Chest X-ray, AP view. Patient: 48 years old, sex F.
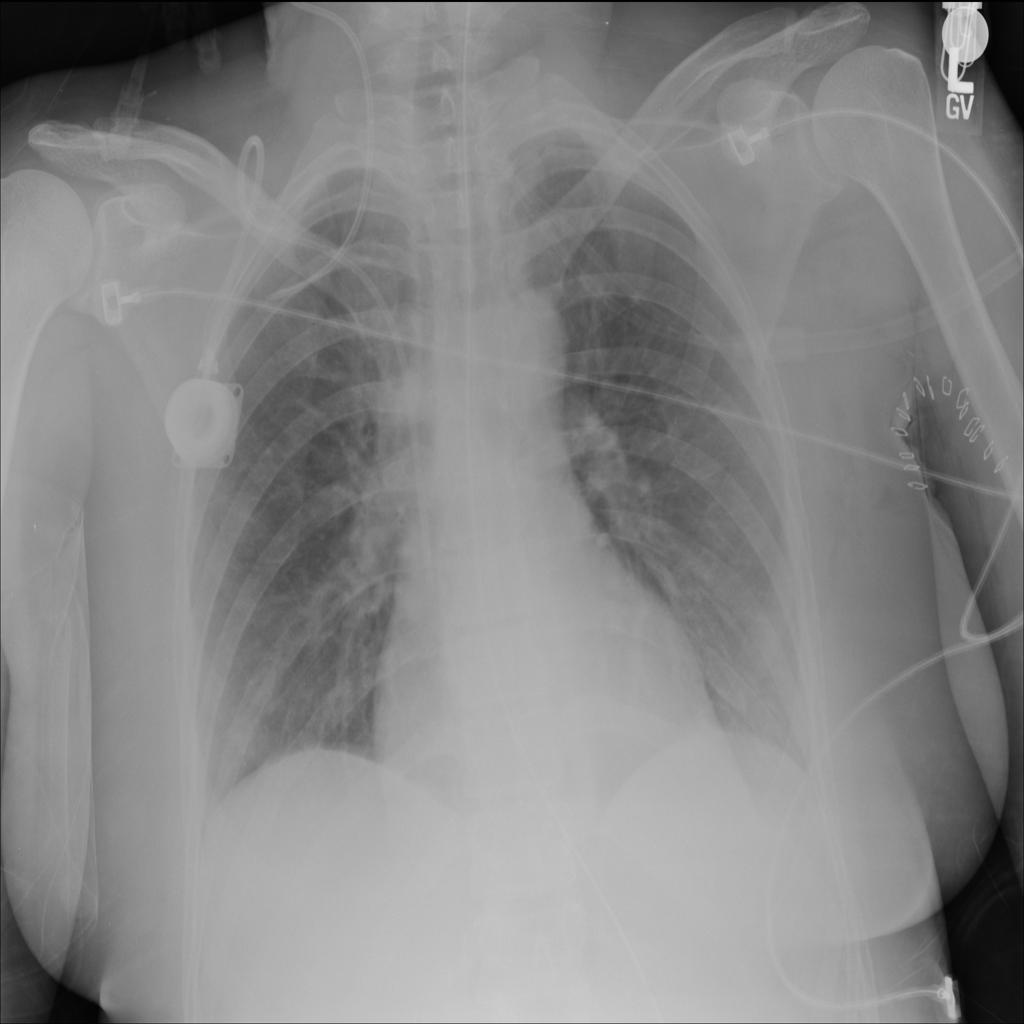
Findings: No Finding